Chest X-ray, PA view. Patient: 62 years old, sex M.
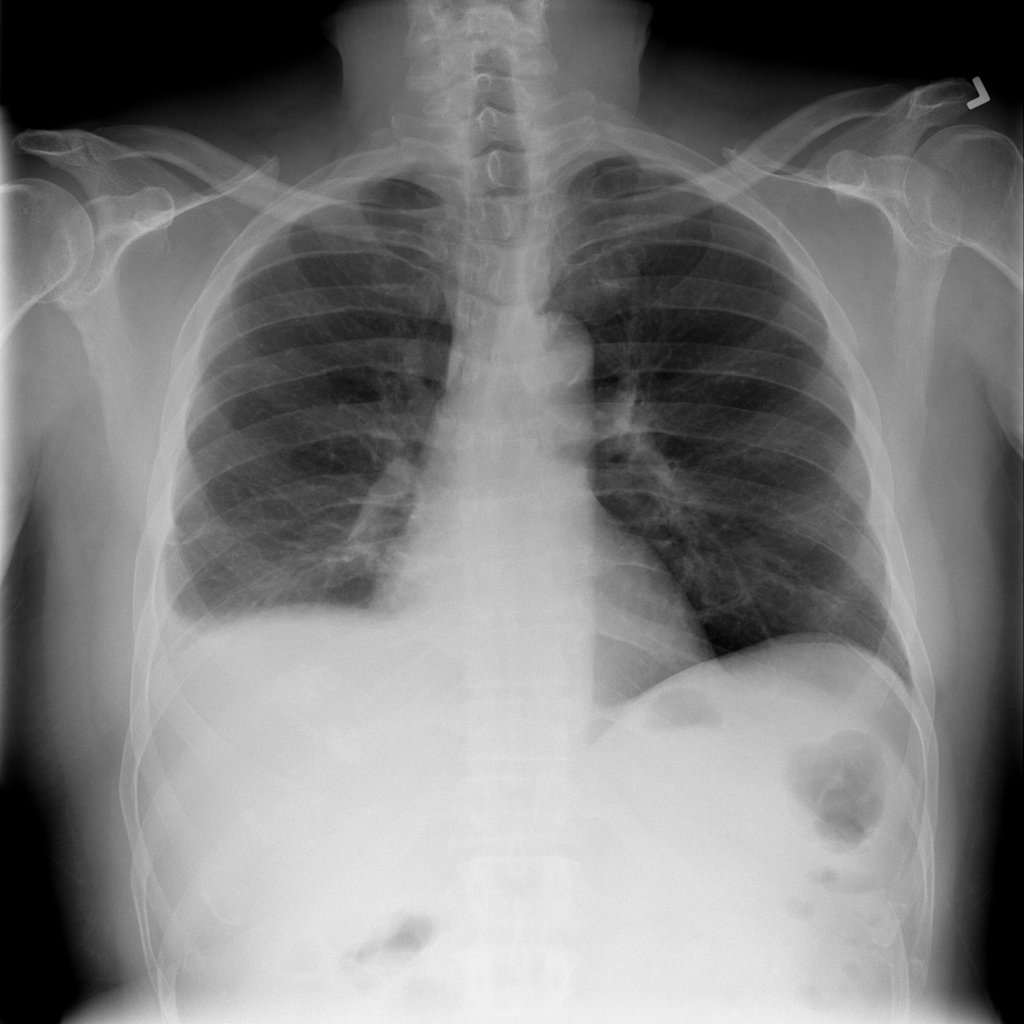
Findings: Effusion